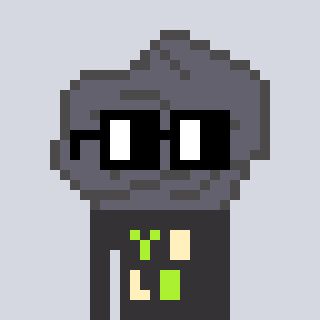
a pixel art character with square black glasses, a rock-shaped head and a grayscale-colored body on a cool background